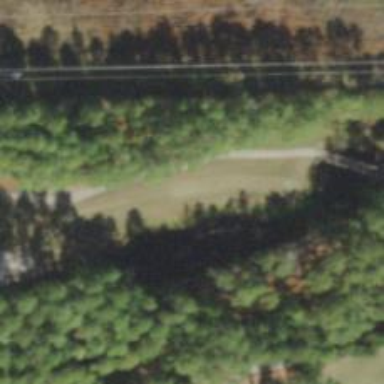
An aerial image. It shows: Golf cartpath that is also road path.